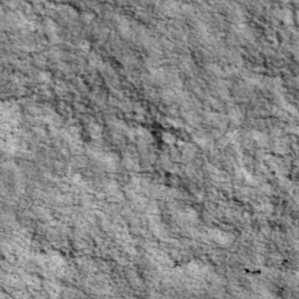
Label: non_frost